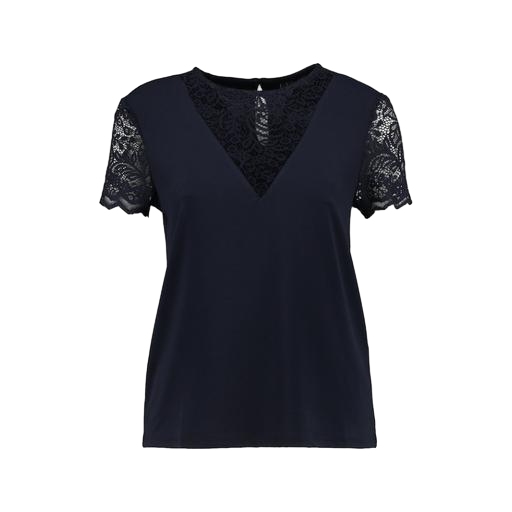
lace-yoke t-shirt, short-sleeve top only macy, blue t-shirt only macy, white background